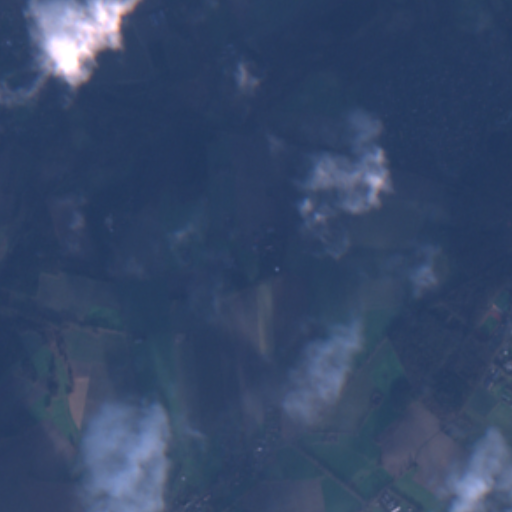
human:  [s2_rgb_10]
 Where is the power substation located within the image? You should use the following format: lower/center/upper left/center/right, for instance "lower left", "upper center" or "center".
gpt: The power substation is located in the upper right of the image.
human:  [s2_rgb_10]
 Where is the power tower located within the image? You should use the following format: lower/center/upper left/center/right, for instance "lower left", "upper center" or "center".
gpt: The power tower is located in the upper right of the image.
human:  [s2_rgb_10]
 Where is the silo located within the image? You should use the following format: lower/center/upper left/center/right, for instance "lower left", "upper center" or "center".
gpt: The silo is located in the center left of the image.
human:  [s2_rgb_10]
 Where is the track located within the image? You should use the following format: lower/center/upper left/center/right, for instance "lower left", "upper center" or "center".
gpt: The track is located in the center right of the image.
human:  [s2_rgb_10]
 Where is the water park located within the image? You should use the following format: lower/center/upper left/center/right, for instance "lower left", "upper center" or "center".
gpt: The water park is located in the upper right of the image.
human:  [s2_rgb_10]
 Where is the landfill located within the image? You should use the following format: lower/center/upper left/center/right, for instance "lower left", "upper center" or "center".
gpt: There is no landfill in the image.